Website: bh-photo
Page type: customer-info-address
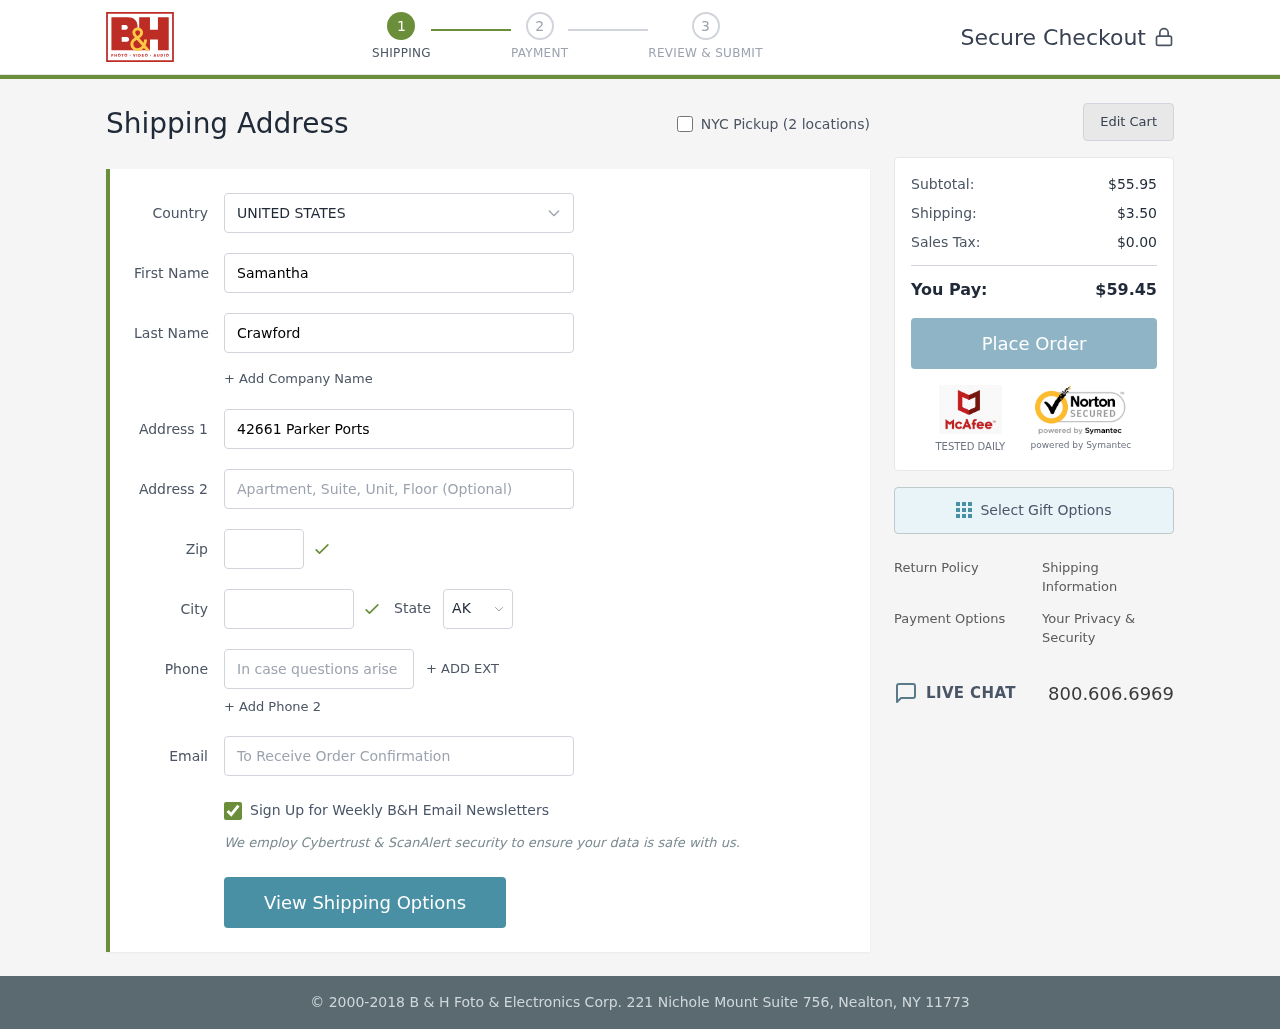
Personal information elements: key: PII_CITY
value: Danafort
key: PII_COUNTRY
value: United States
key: PII_EMAIL
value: samantha_crawford@gmail.com
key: PII_FIRSTNAME
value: Samantha
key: PII_LASTNAME
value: Crawford
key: PII_PHONE
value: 6038407886
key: PII_POSTCODE
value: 58533
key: PII_STATE_ABBR
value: AK
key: PII_STREET
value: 42661 Parker Ports
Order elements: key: ORDER_SUBTOTAL
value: $55.95
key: ORDER_SHIPPING_COST
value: $3.50
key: ORDER_TAX
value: $0.00
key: ORDER_TOTAL
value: $59.45